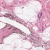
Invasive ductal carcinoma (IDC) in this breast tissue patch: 0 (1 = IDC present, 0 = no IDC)